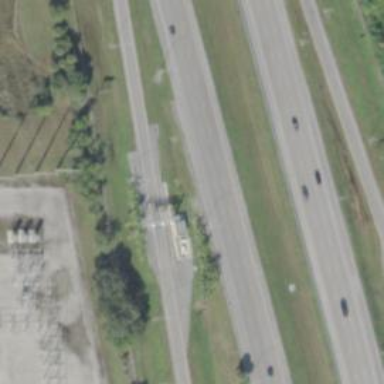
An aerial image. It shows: Toll gantry on the road.